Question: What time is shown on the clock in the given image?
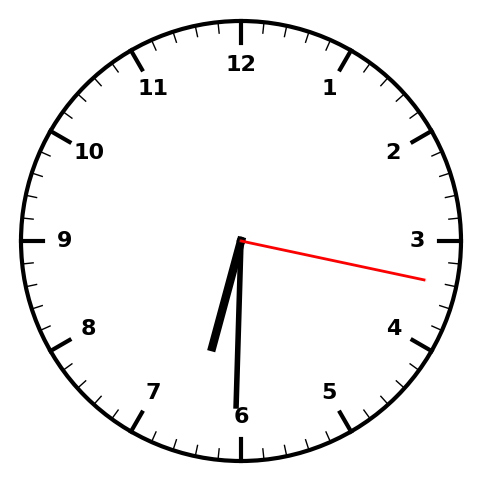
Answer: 06:30:17